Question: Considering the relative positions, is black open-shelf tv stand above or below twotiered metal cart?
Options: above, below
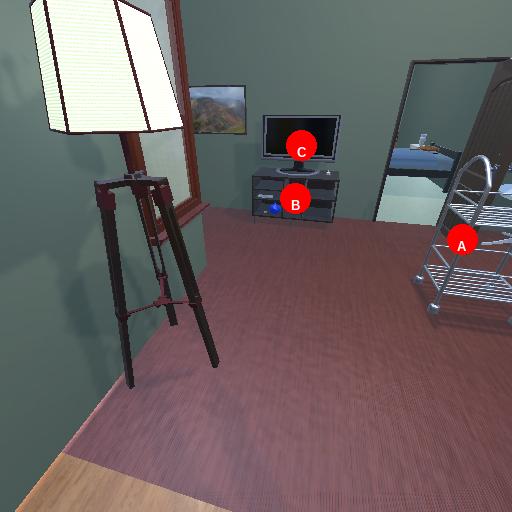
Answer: above